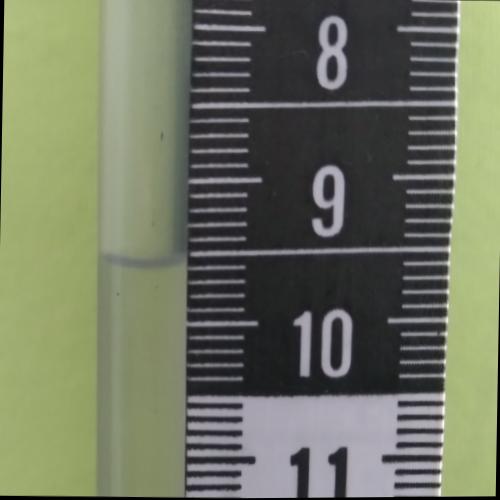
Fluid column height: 9.6 cm